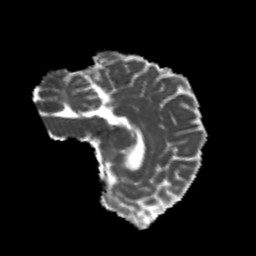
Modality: MD
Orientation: sagittal
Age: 23
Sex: male
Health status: healthy
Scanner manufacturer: philips
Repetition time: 7.393 s
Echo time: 0.08599 s